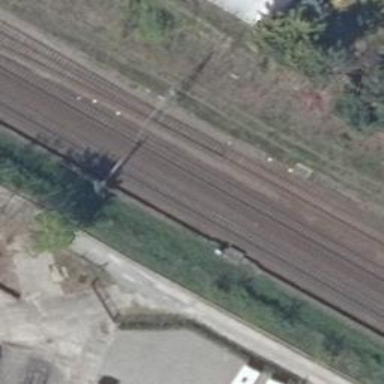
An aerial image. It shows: Railway switch.